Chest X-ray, PA view. Patient: 22 years old, sex F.
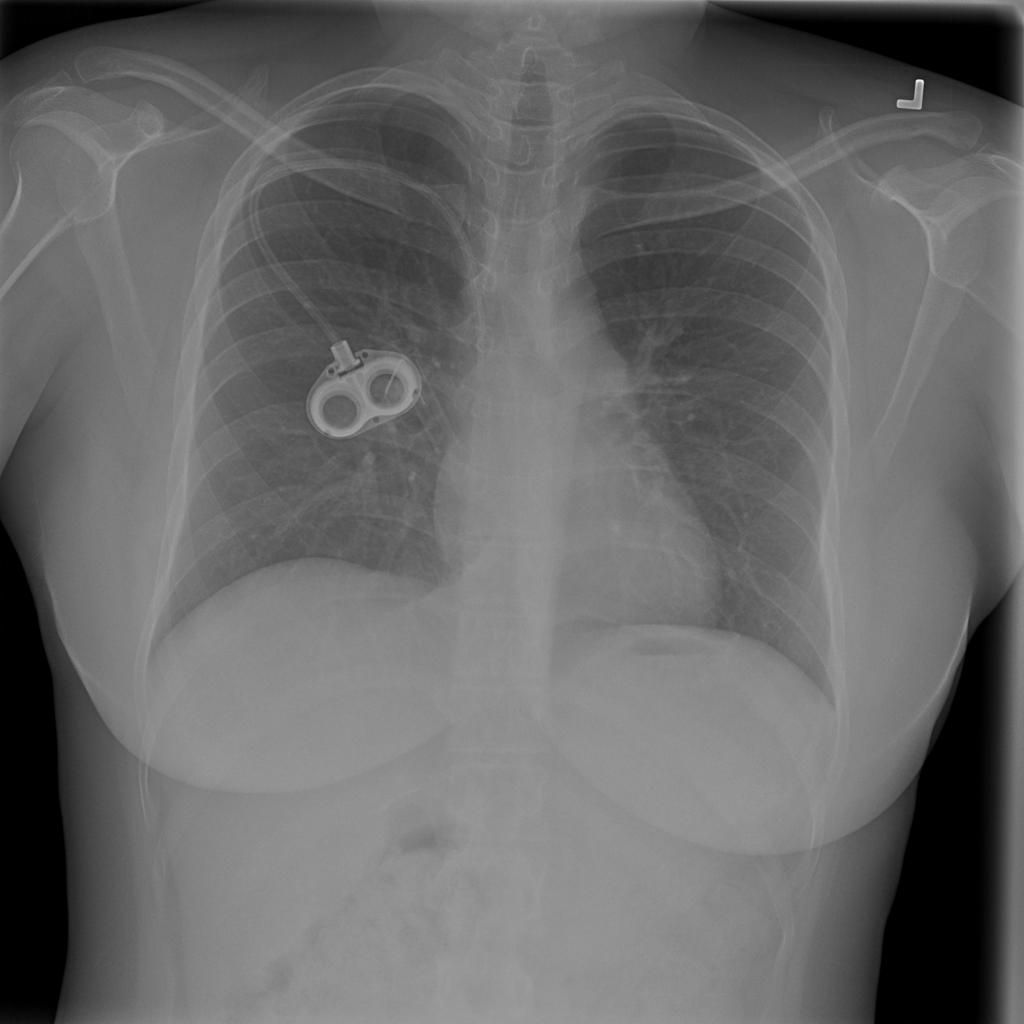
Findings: No Finding